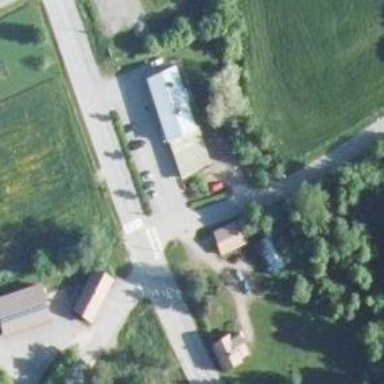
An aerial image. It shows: Driveway.